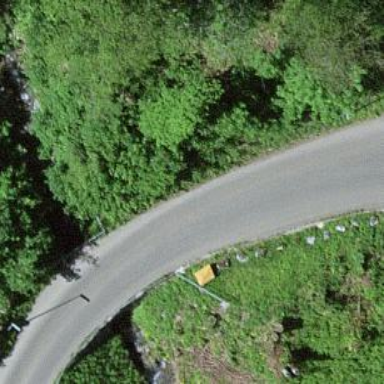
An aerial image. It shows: Paved tertiary road on bridge.